Question: I am trying to load certain content to a viewcontroller when the user swipes to the right or the left but still keeps specific content. For example, the image demonstrates:

As you can see, the upper 1/3 of the view controller (i.e. the blue rectangular background) stays the same when the user swipes to the right. However, below that, the background, buttons, etc. change on the second page.
Would it be possible to accomplish this with a page view controller, like what is demonstrated <URL>? How else might this be accomplished?
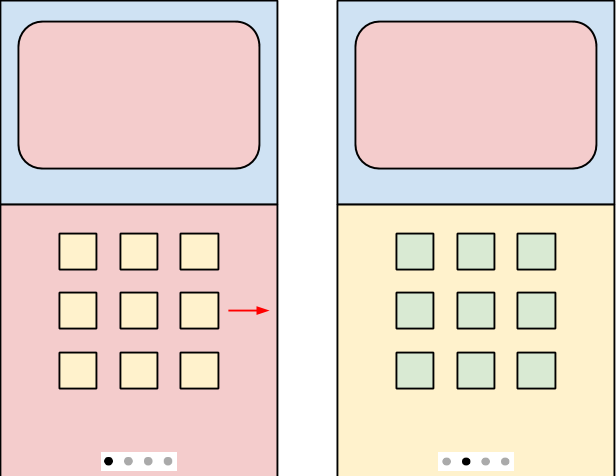
Answer: Certainly a 'UIPageViewController' would be the simplest to implement. <URL>.

Alternately, you could just use a container view on the bottom portion and use a 'UIViewController' with a 'UIScrollView' on it with paging turned on and a 'UIPageControl' to provide visual indicators.
You really need to understand about view controllers, views and containment. <URL> is a good first stop for learning.